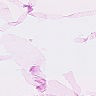
Metastatic tissue present: no